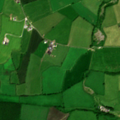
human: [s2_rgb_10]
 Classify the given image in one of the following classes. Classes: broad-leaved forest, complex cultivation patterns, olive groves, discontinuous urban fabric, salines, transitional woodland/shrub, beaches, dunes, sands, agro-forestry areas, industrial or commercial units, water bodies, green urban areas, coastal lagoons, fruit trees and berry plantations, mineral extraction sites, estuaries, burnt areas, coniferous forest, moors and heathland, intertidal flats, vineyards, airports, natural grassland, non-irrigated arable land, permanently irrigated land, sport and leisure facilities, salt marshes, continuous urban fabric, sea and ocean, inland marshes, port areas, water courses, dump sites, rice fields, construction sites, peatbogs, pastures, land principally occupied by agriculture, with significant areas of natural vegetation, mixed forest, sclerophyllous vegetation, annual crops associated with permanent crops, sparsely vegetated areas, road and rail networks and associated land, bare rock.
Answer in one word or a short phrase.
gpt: non-irrigated arable land, pastures, transitional woodland/shrub